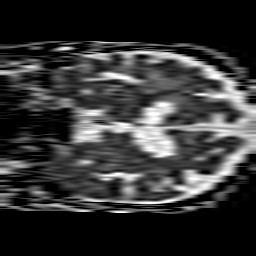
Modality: ADC
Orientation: coronal
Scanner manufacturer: philips
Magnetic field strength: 1.5 T
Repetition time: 3.508 s
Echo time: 0.09255 s